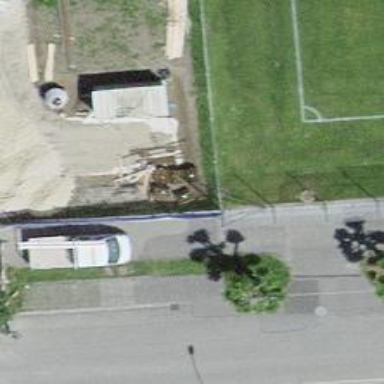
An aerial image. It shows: Fence.